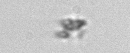
Label: detritus